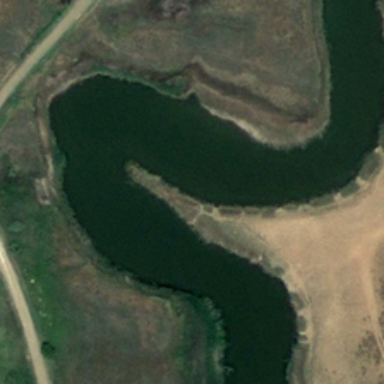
On both sides of the river is dense residential area .